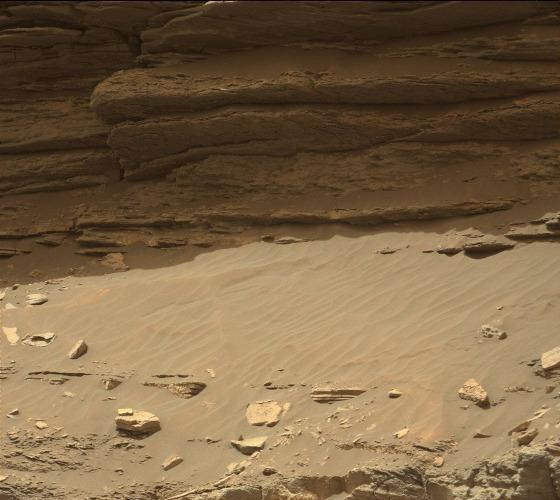
Terrain classes present: Bedrock, Gravel / Sand / Soil, Rock, Shadow